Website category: auto
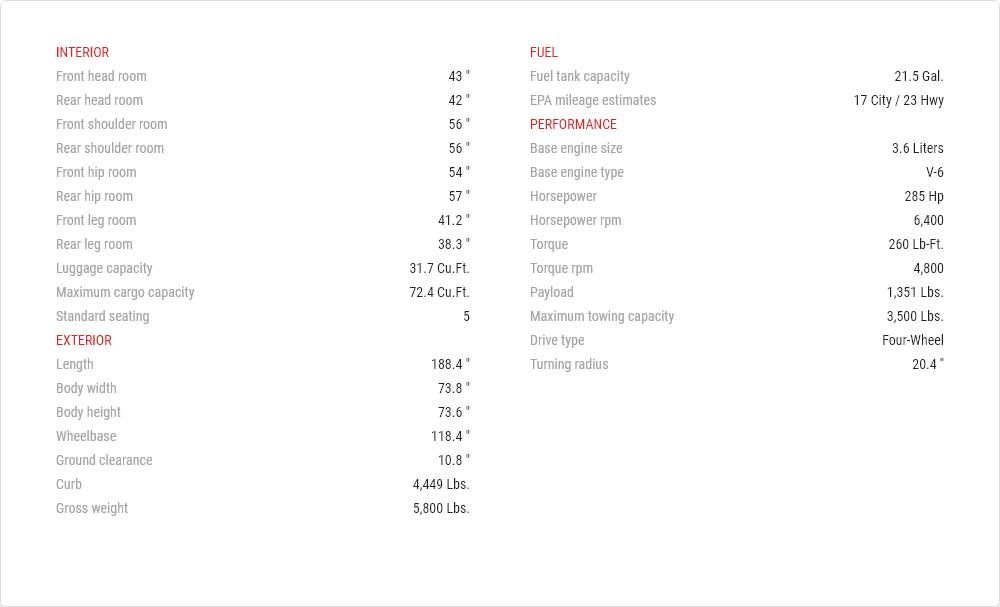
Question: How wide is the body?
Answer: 73.8 "

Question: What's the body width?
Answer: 73.8 "

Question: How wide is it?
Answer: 73.8 "

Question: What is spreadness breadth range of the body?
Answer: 73.8 "

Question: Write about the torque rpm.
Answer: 4,800

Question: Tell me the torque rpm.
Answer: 4,800

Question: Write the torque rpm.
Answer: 4,800

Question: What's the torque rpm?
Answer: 4,800

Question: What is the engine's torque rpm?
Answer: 4,800

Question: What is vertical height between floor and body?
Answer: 10.8 "

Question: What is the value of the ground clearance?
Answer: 10.8 "

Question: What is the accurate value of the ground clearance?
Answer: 10.8 "

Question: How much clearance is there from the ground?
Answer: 10.8 "

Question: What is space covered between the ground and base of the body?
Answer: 10.8 "

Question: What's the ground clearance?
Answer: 10.8 "

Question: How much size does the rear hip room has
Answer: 57 "

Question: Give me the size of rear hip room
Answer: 57 "

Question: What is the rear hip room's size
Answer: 57 "

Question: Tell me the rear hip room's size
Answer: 57 "

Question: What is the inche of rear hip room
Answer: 57 "

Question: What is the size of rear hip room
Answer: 57 "

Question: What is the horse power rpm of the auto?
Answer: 6,400

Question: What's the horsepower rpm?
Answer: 6,400

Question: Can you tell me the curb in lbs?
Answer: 4,449 lbs.

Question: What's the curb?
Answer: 4,449 lbs.

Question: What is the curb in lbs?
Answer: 4,449 lbs.

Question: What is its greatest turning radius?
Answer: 20.4 ''

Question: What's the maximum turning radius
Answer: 20.4 ''

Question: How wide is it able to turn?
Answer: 20.4 ''

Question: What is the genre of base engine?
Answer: V-6

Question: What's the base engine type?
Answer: V-6

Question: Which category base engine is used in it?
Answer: V-6

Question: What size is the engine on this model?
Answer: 3.6 liters

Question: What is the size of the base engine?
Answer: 3.6 liters

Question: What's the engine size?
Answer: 3.6 liters

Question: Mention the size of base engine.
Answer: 3.6 liters

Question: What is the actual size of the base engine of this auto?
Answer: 3.6 liters

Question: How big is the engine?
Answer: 3.6 liters

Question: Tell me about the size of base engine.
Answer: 3.6 liters

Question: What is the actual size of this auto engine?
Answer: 3.6 liters

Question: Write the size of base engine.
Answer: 3.6 liters

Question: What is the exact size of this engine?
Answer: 3.6 liters

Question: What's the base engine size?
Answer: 3.6 liters

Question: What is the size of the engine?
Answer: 3.6 liters

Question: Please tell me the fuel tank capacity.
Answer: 21.5 gal.

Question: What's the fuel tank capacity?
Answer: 21.5 gal.

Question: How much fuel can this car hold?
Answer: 21.5 gal.

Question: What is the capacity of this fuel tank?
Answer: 21.5 gal.

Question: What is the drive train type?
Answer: four-wheel

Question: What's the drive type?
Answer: four-wheel

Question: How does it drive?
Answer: four-wheel

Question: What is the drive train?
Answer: four-wheel

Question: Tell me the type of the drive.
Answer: four-wheel

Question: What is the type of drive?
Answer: four-wheel

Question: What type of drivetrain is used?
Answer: four-wheel

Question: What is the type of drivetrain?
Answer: four-wheel

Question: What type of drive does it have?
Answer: four-wheel

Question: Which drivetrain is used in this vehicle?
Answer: four-wheel

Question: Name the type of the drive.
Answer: four-wheel

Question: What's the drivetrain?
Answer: four-wheel

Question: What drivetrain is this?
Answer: four-wheel

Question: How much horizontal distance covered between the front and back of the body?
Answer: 118.4 "

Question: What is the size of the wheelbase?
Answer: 118.4 "

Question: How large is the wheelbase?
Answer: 118.4 "